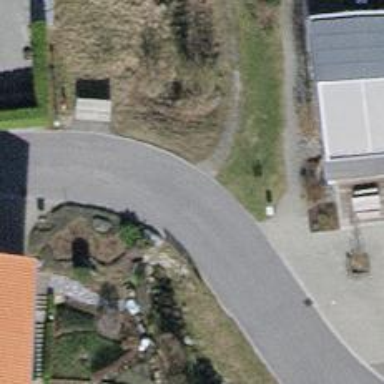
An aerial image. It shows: Residential road with bridge.